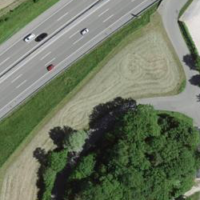
EUNIS habitat code: 57
Species observed at this site:
Milvus milvus